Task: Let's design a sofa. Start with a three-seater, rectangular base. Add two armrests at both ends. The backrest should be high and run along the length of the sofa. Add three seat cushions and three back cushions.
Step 414:
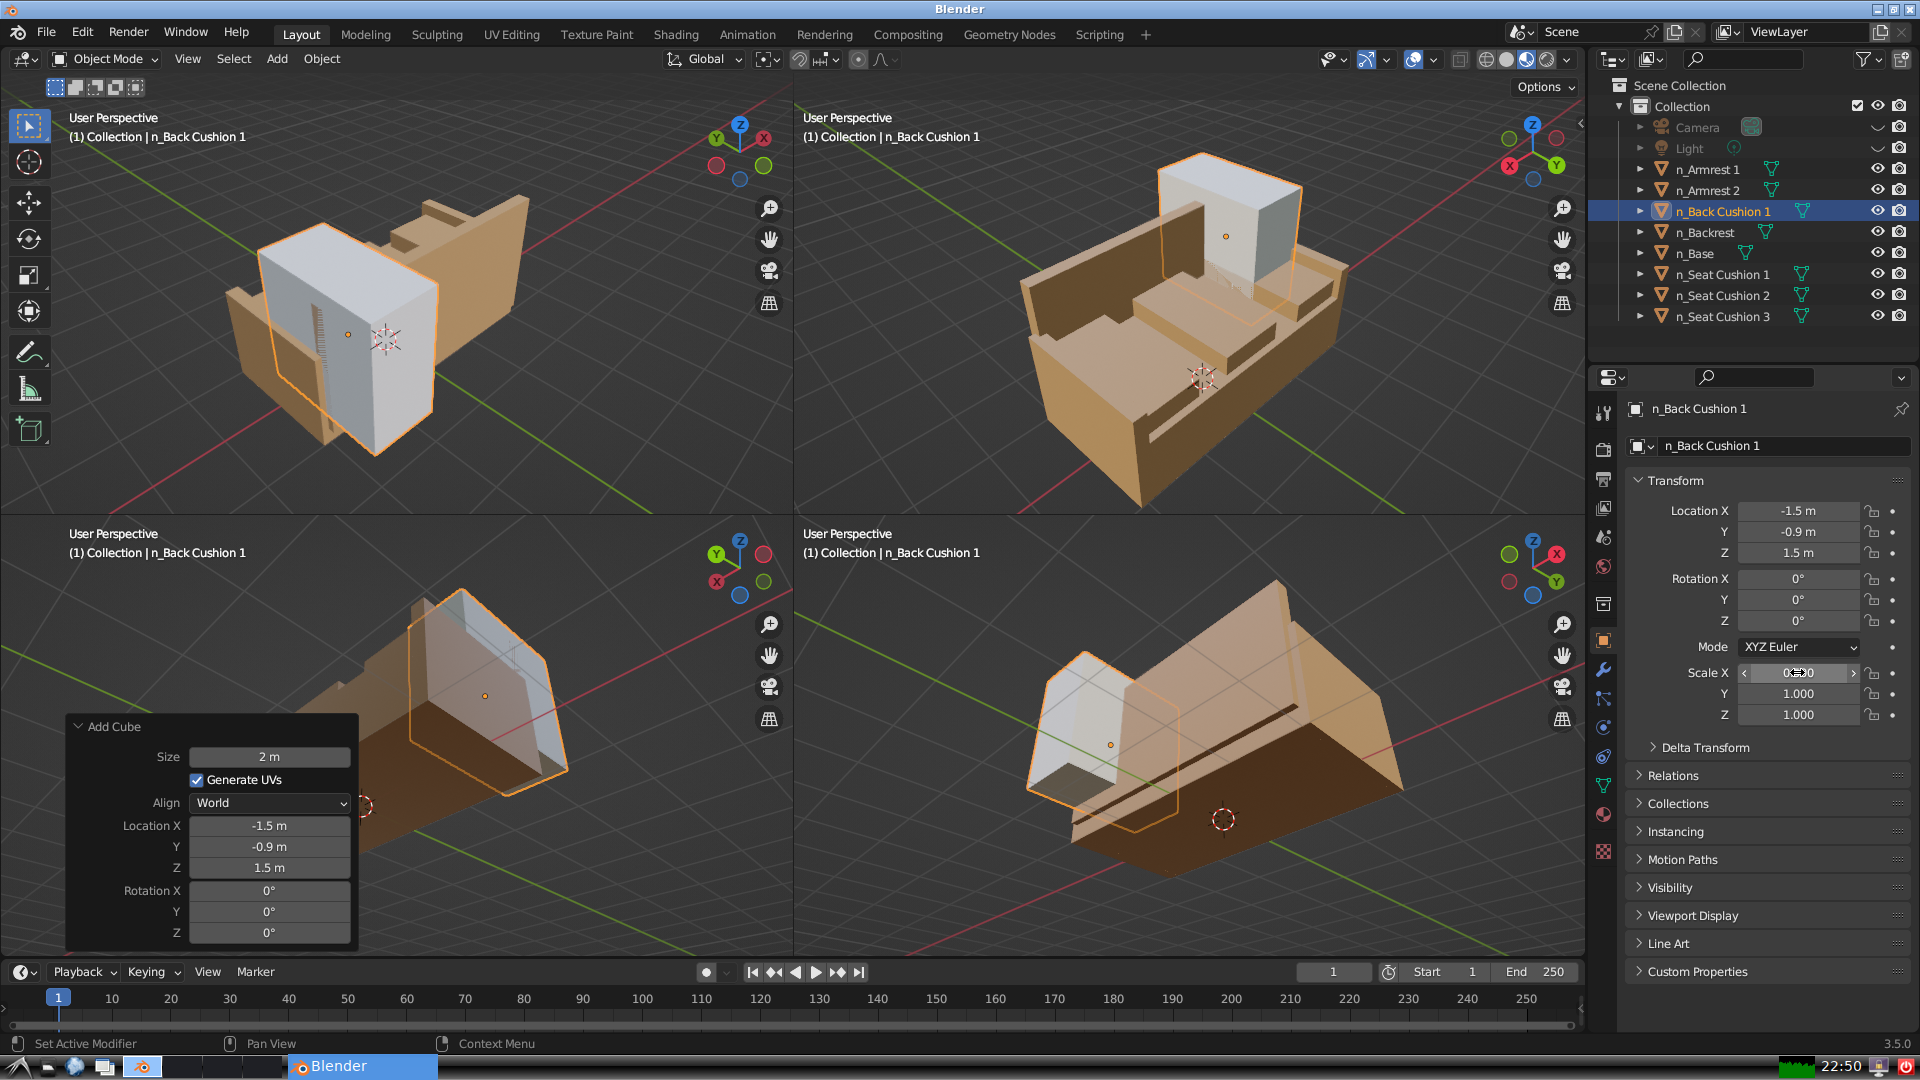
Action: {"mouse_move": [1797, 693]}